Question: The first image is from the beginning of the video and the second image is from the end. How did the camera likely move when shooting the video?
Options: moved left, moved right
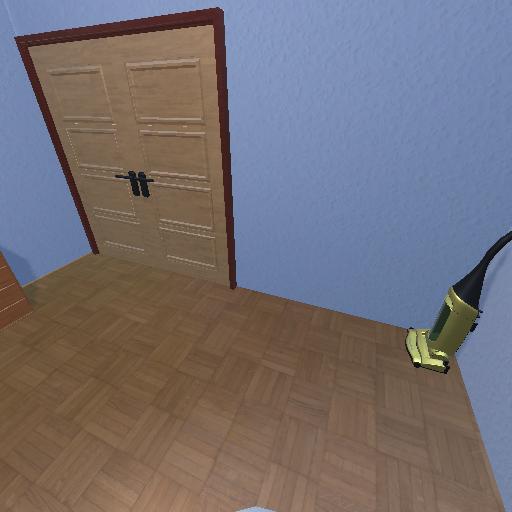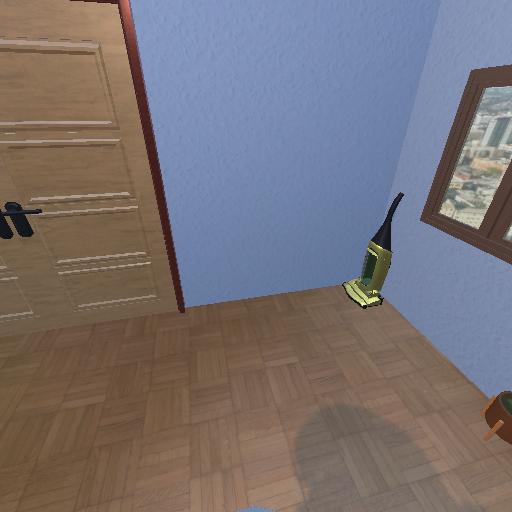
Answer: moved left